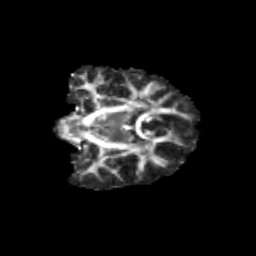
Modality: FA
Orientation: coronal
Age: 13
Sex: female
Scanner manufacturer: siemens
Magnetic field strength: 3 T
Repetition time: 3.8 s
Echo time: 0.07 s